Interaction volume radius: 10 \u00c5
Interaction volume height: 25 \u00c5
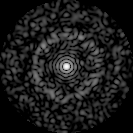
Disorder parameter: 0.8446